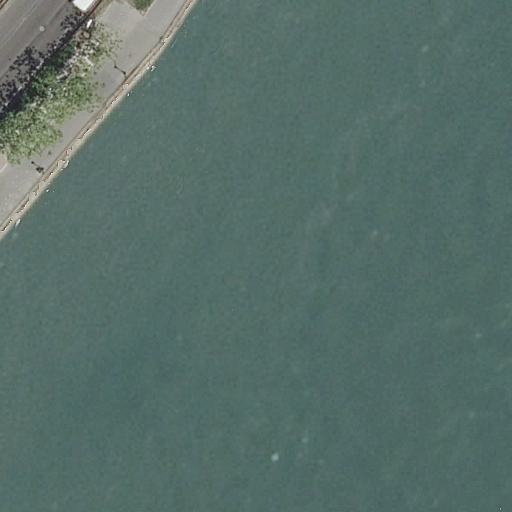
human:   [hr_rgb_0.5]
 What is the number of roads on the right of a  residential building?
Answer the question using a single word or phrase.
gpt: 0

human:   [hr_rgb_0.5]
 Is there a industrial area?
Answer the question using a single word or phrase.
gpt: no

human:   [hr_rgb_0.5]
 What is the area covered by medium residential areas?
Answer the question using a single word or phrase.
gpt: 0m2

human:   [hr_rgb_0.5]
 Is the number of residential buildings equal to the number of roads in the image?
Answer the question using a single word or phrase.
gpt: no

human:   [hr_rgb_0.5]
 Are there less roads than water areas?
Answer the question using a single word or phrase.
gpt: no

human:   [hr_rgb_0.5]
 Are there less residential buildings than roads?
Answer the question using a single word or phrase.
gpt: yes

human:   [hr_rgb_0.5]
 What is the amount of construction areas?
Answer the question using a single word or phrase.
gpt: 0

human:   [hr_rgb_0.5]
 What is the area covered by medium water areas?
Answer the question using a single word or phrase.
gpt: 0m2

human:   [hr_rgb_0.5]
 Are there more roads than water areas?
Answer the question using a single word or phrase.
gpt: yes

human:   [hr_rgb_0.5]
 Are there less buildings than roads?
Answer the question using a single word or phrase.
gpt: yes

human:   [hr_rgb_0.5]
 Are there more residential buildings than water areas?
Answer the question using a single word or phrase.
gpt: no

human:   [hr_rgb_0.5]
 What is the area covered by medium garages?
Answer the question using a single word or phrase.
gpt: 0m2

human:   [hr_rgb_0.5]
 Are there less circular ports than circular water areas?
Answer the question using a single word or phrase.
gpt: no

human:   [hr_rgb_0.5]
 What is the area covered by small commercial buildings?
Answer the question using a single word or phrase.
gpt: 0m2

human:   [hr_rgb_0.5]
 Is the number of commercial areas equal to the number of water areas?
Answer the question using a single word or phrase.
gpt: no

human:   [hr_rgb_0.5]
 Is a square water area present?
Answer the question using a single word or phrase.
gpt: no

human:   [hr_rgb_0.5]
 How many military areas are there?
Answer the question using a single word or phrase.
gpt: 0

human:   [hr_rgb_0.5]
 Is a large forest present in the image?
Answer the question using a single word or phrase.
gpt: no

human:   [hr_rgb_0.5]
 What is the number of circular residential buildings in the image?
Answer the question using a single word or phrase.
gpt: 0

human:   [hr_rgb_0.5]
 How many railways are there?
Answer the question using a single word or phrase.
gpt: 0

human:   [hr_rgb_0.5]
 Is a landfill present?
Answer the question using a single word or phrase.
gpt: no

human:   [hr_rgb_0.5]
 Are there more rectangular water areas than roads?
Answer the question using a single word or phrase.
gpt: no

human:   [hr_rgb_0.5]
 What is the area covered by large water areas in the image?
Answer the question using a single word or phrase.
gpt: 9605m2

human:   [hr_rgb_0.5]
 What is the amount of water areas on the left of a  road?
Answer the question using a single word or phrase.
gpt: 0

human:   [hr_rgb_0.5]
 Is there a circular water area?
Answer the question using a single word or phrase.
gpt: no

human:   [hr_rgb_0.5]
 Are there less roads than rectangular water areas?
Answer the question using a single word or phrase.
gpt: no

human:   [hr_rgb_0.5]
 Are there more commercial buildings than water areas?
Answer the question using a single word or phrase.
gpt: no

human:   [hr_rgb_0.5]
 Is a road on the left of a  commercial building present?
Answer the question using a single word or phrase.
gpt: no

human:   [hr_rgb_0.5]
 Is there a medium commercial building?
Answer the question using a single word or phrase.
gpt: no

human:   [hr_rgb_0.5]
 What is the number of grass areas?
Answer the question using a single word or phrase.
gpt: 0

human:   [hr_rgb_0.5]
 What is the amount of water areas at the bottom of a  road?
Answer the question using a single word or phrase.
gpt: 0

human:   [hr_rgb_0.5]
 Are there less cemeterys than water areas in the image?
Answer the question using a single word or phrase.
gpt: yes

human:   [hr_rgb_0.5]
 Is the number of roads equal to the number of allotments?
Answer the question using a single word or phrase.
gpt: no

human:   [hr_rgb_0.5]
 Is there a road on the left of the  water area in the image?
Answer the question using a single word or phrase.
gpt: yes

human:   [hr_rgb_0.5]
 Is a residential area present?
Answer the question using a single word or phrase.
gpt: no

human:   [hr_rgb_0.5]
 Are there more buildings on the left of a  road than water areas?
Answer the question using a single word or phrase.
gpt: no